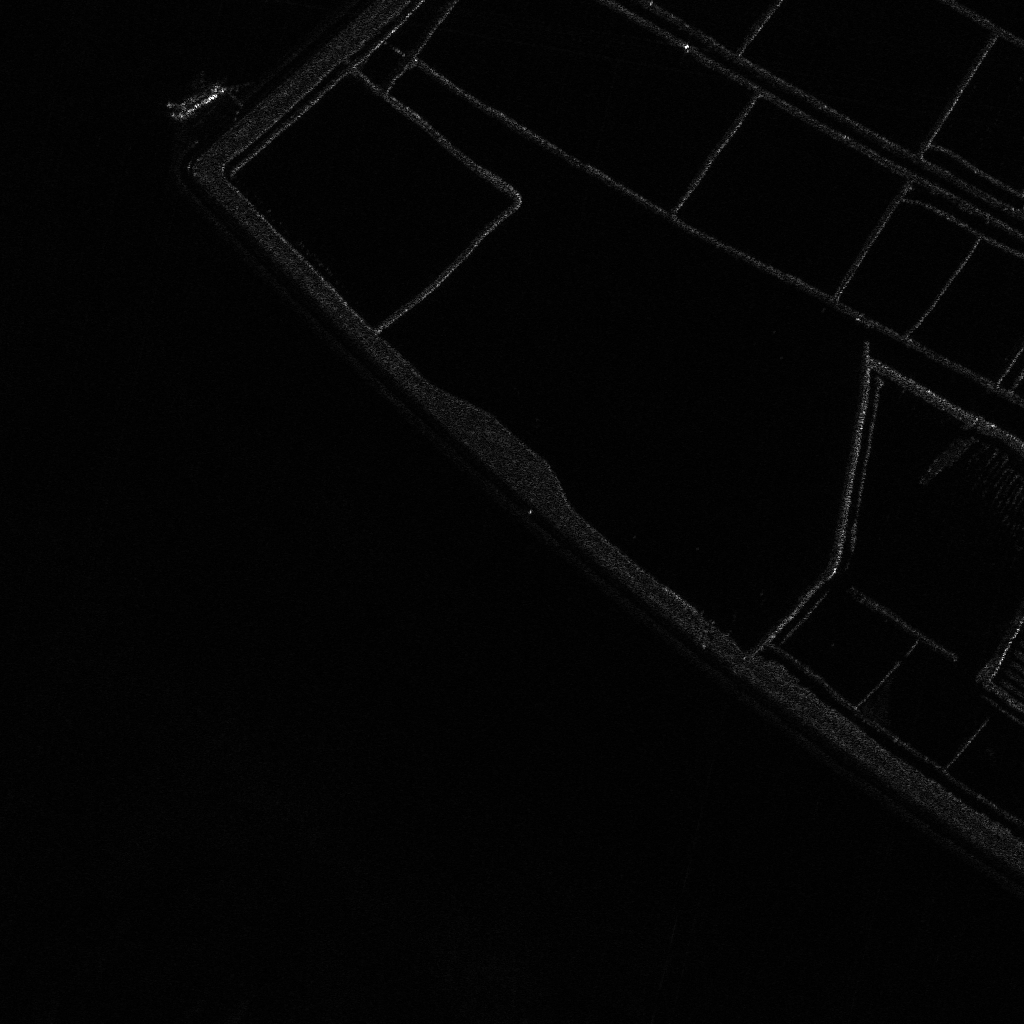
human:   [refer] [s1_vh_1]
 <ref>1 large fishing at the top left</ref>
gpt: <box>[[18, 5, 20, 13, 64]]</box>